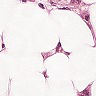
Metastatic tissue present: yes